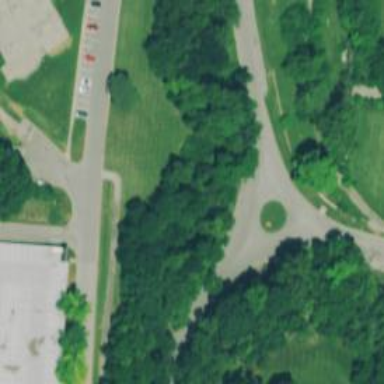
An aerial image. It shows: Residential road with roundabout.